Question: I downloaded Fancybox pluging from <URL> and used for open my gallery images in popup.
and also I used fixed navigation when scrolling.
My problem is, when I click on images, it will open in a popup window. It is ok.
But, fixed navigation menu is still appear on the popup window.

![problem][1]
Navigation Menu HTML
'''
<div class="nav-container">
<div id="nav">
<ul>
<li><a href="#home">Home</a></li>
<li><a href="#shop">shop</a></li>
<li><a href="#gallery">Gallery</a></li>
<li><a href="#facilities">Facilities</a></li>
<li><a href="#terms">Terms</a></li>
<li><a href="#contact">Contact</a></li>
</ul>
<div class="clear"></div>
</div>
</div>
</div>
'''
Navigation Menu Javascript
'''
jQuery("document").ready(function($){
var nav = $('.nav-container');
$(window).scroll(function () {
if ($(this).scrollTop() > 136) {
nav.addClass("f-nav");
} else {
nav.removeClass("f-nav");
}
});
});
'''
Because of that navigation, user can't close the popup window.
Guys,
please help me to solve this.
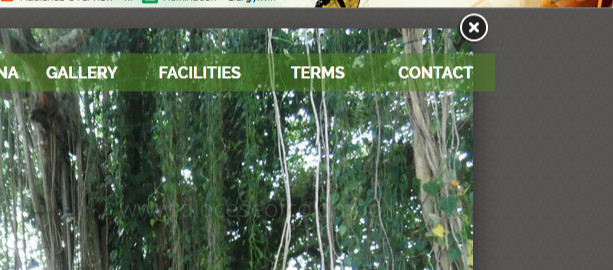
Answer: Your navigation menu is probably set as 'position: fixed'. This makes it have a z-index which is, by default, above every 'position:static' placed elements (which is the default).
What you should do is edit the CSS of the lightbox so it has 'position: relative' which should make it go above your navigation (assuming it's later in the DOM).
If it's still showing up below your navigation, check what the z-index of your 'f-nav' class is, and change the 'z-index'of your lightbox so it's higher than the one of the navigation.